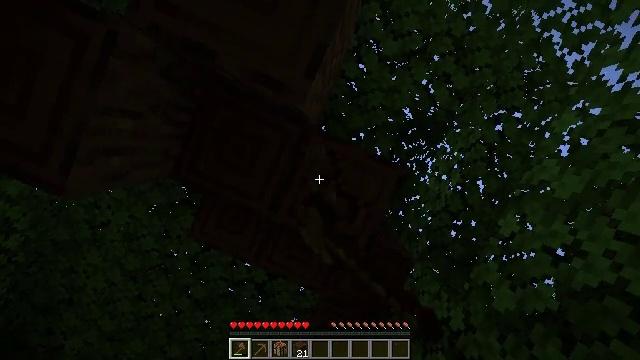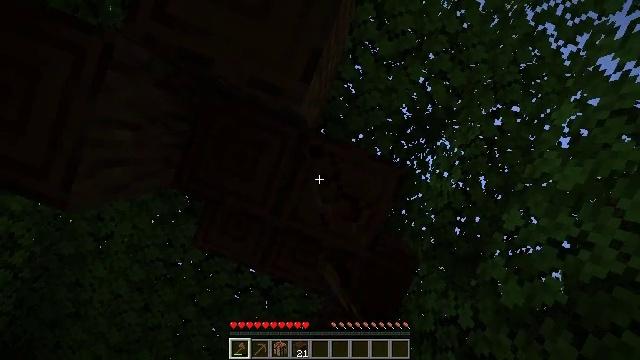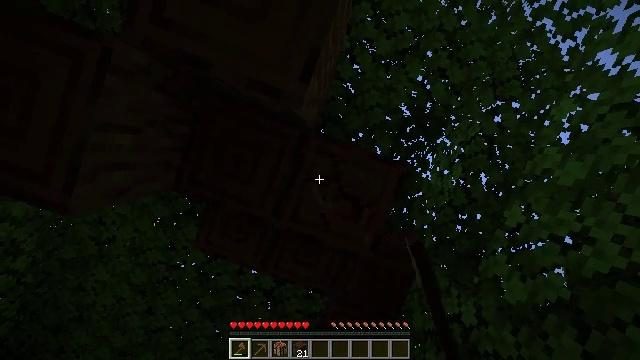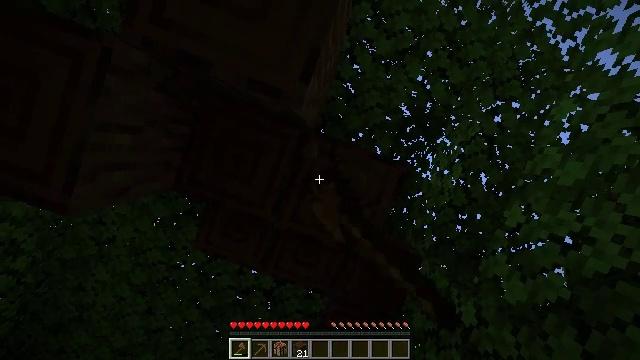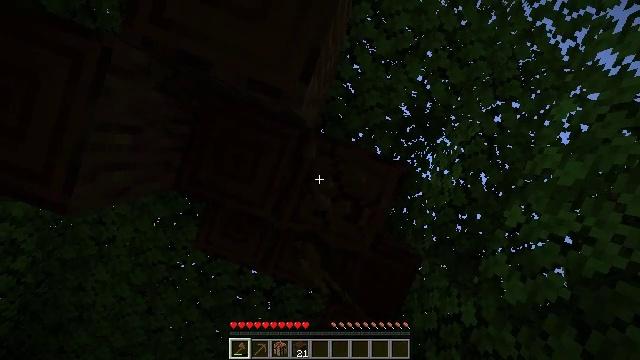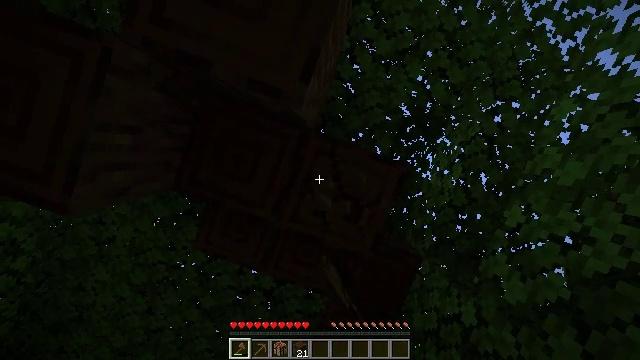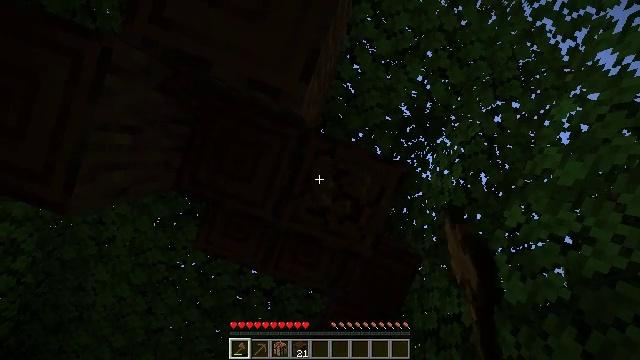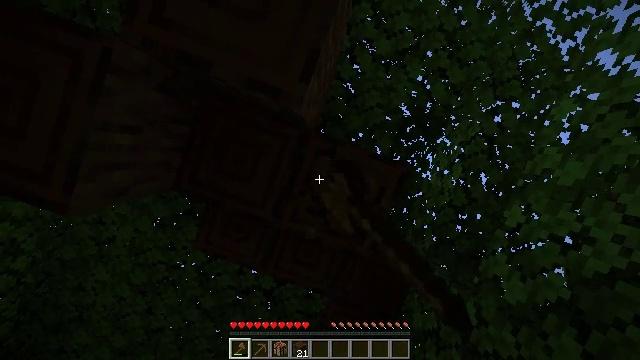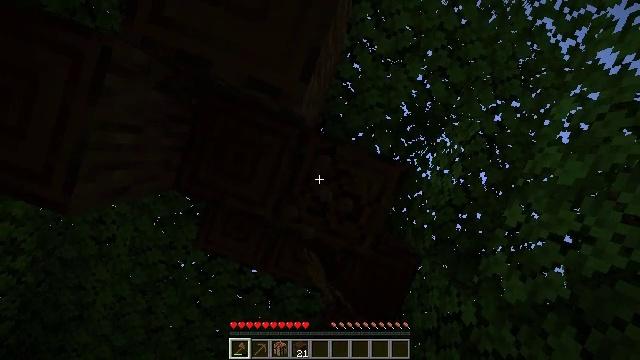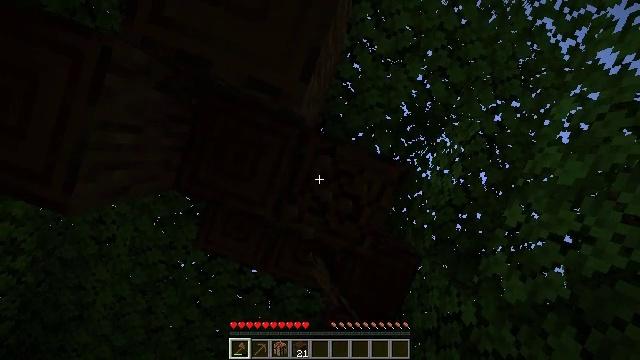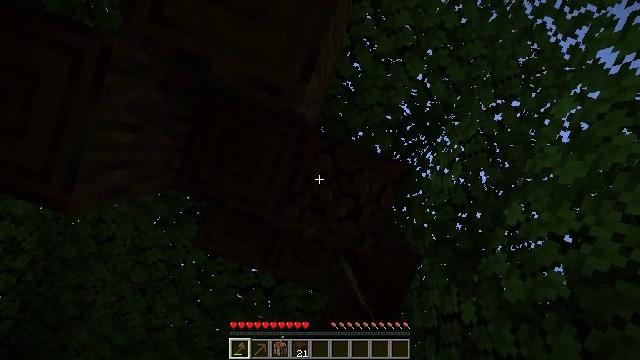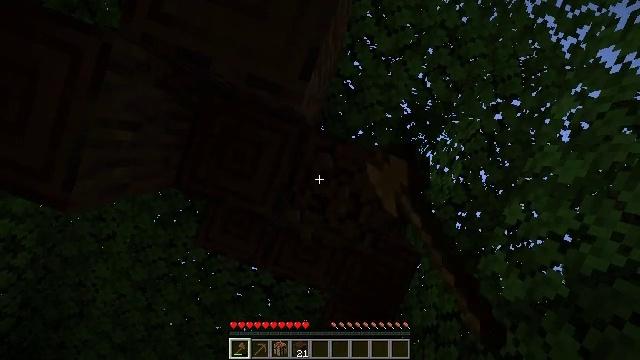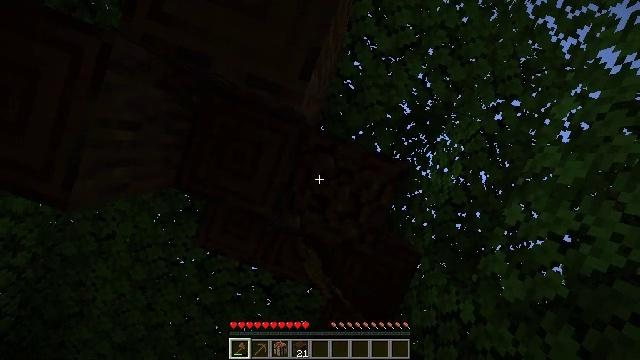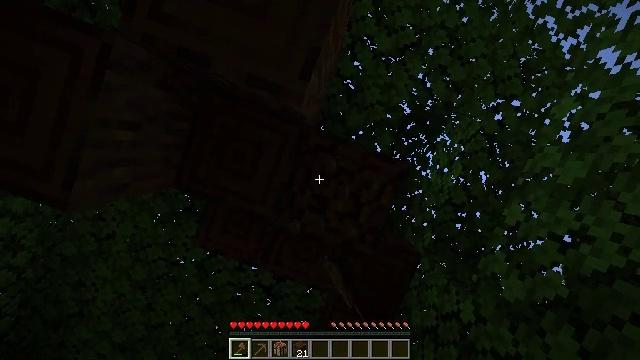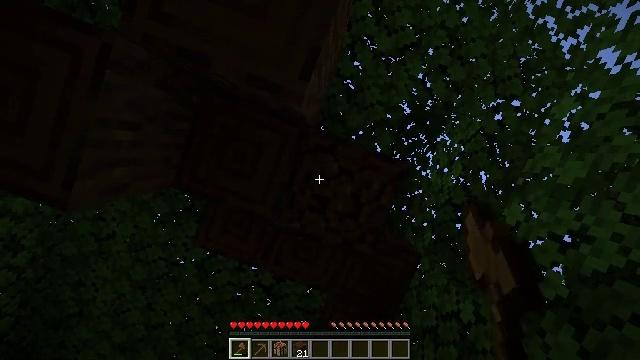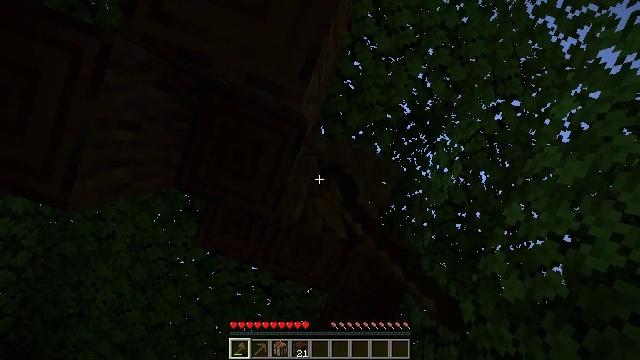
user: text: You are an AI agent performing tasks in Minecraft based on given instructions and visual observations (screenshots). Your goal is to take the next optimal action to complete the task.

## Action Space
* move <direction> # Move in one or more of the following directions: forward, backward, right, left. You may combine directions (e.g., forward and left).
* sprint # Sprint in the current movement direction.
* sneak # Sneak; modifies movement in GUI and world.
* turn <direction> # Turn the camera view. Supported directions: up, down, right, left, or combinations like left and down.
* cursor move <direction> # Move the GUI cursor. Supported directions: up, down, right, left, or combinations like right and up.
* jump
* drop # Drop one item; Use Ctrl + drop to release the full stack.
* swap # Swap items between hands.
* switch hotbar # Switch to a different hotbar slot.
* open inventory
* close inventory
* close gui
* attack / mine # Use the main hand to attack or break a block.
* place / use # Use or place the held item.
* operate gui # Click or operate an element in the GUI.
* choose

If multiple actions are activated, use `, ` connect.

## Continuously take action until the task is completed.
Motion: motion action
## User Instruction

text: Collect dark oak log for building.
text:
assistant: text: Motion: turn left, attack / mine
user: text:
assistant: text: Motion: turn left, attack / mine
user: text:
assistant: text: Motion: attack / mine
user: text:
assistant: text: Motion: attack / mine
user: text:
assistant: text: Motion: attack / mine
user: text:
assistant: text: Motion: attack / mine
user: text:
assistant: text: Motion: attack / mine
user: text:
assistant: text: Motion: attack / mine
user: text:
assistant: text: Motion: attack / mine
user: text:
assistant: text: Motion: attack / mine
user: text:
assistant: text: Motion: attack / mine
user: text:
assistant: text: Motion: attack / mine
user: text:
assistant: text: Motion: attack / mine
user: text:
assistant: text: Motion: attack / mine
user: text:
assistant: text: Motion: attack / mine
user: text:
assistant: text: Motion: attack / mine
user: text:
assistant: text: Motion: attack / mine
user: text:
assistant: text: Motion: attack / mine
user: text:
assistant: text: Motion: attack / mine
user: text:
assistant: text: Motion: attack / mine
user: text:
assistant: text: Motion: turn left, attack / mine
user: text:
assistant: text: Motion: attack / mine
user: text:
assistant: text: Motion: attack / mine
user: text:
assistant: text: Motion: turn left and up, attack / mine
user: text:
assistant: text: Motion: turn left, attack / mine
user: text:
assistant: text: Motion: turn left, attack / mine
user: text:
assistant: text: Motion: turn left and down, attack / mine
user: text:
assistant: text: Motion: turn left, attack / mine
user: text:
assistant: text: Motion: attack / mine
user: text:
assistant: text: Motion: turn left and down, attack / mine